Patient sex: M
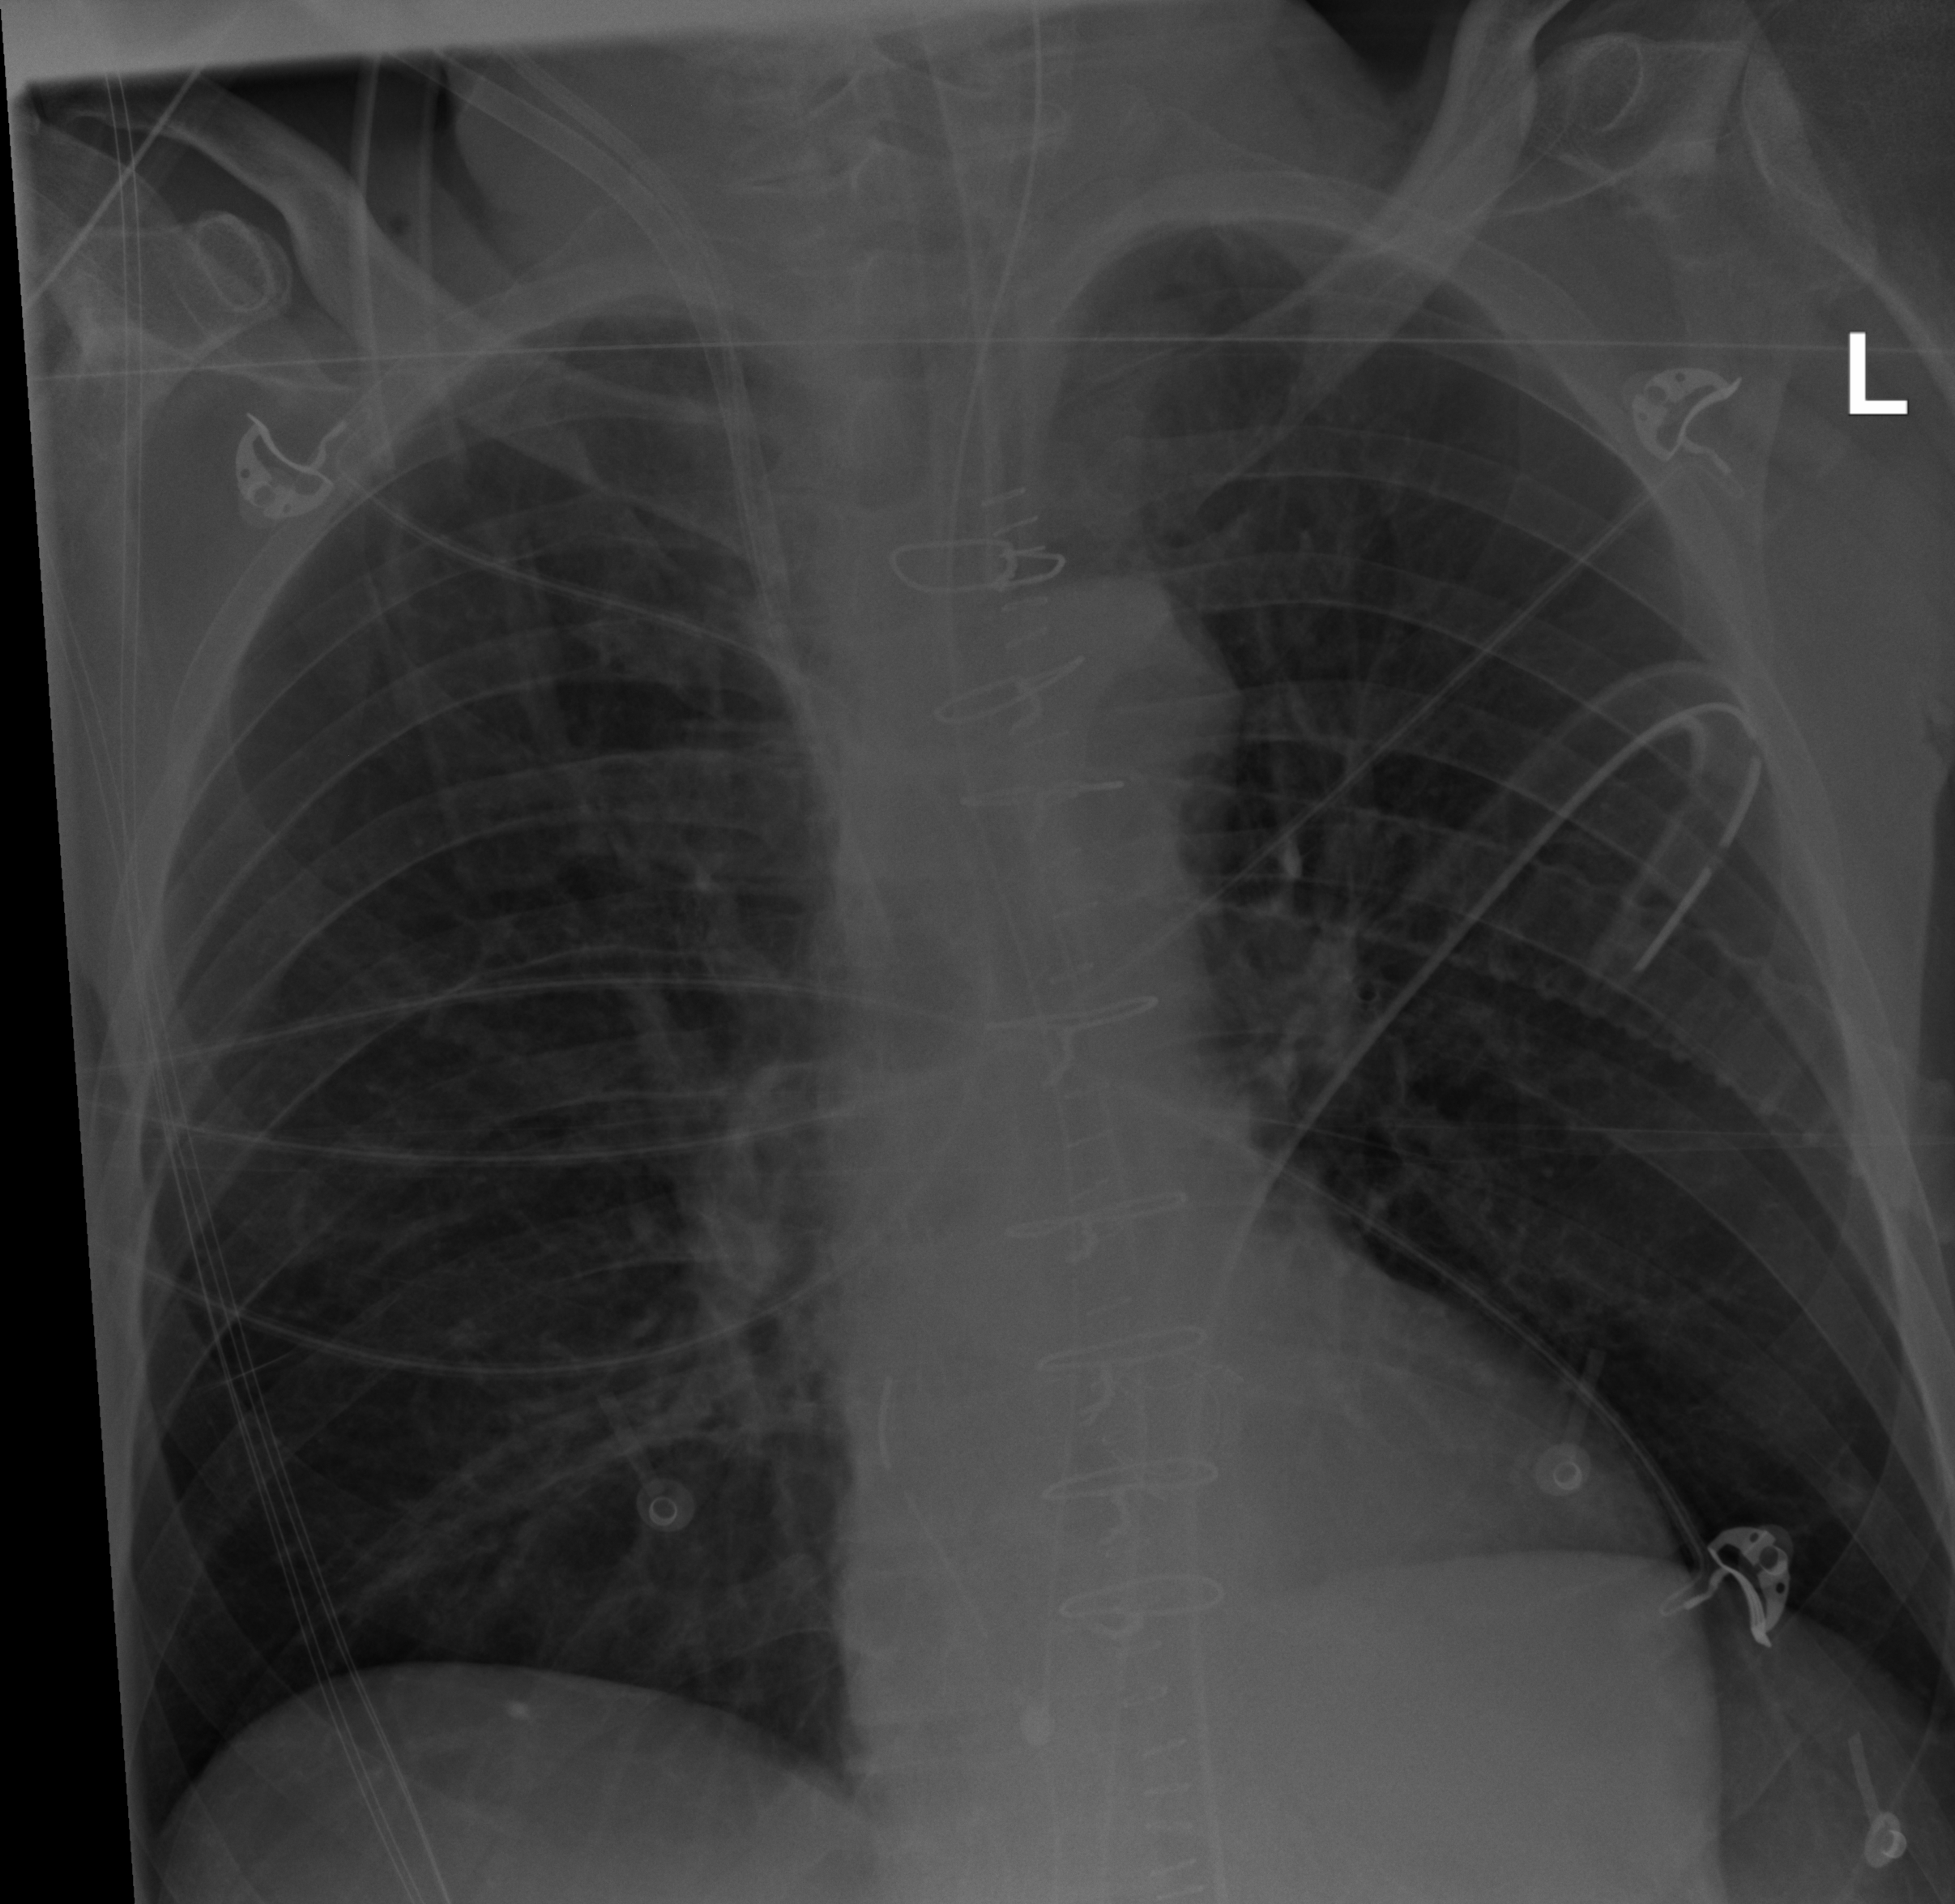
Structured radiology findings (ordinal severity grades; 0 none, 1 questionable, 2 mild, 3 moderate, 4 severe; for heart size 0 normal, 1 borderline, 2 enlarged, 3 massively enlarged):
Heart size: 0
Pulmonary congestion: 0
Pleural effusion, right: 0
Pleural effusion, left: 0
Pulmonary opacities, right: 0
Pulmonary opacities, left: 0
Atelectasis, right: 2
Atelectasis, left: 0